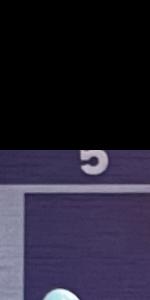
Label: Empty